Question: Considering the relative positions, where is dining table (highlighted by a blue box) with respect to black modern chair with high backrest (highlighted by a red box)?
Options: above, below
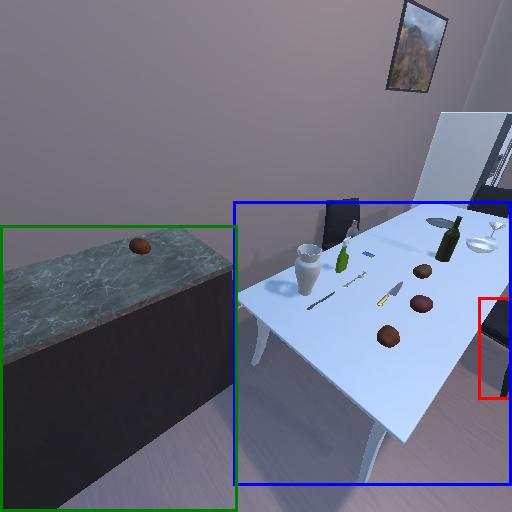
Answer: above